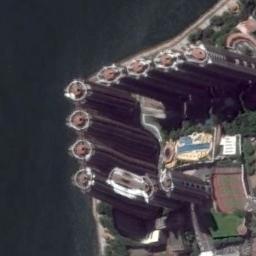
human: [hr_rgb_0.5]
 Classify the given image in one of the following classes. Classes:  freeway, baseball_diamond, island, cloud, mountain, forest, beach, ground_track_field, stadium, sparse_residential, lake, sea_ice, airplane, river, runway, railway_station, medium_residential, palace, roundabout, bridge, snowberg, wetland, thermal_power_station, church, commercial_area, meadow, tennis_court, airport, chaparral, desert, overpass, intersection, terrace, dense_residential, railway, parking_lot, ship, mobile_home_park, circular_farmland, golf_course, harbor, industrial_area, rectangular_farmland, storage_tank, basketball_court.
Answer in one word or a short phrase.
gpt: commercial_area